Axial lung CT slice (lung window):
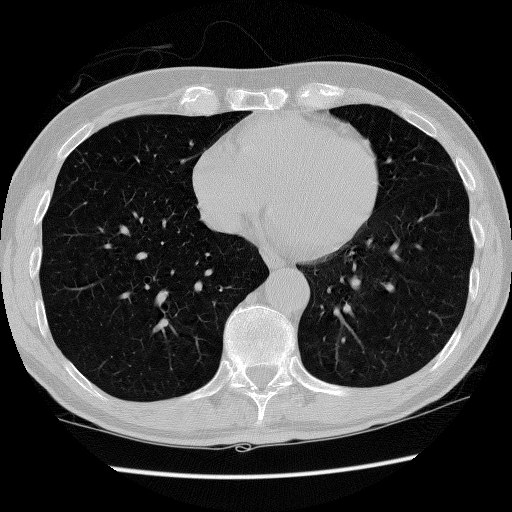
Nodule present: no